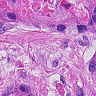
Metastatic tissue present: yes